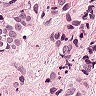
Metastatic tissue present: yes